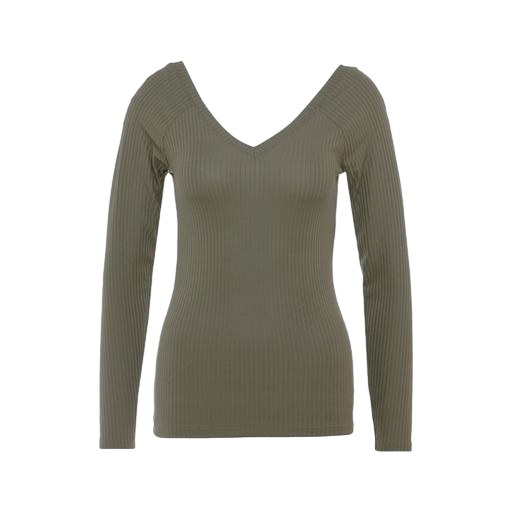
long-sleeve top, long-sleeve t-shirt only macy, long sleeve top, white background